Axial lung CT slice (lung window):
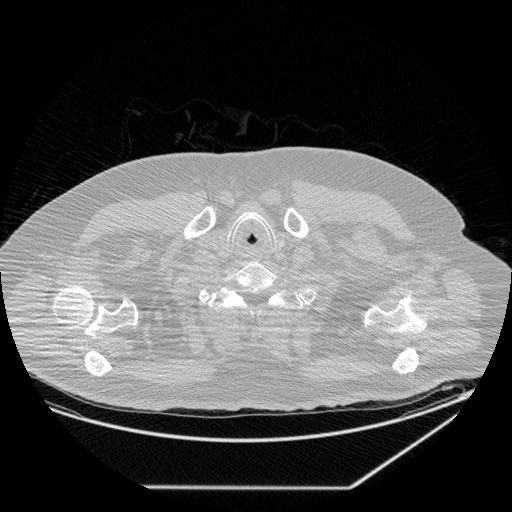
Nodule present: no